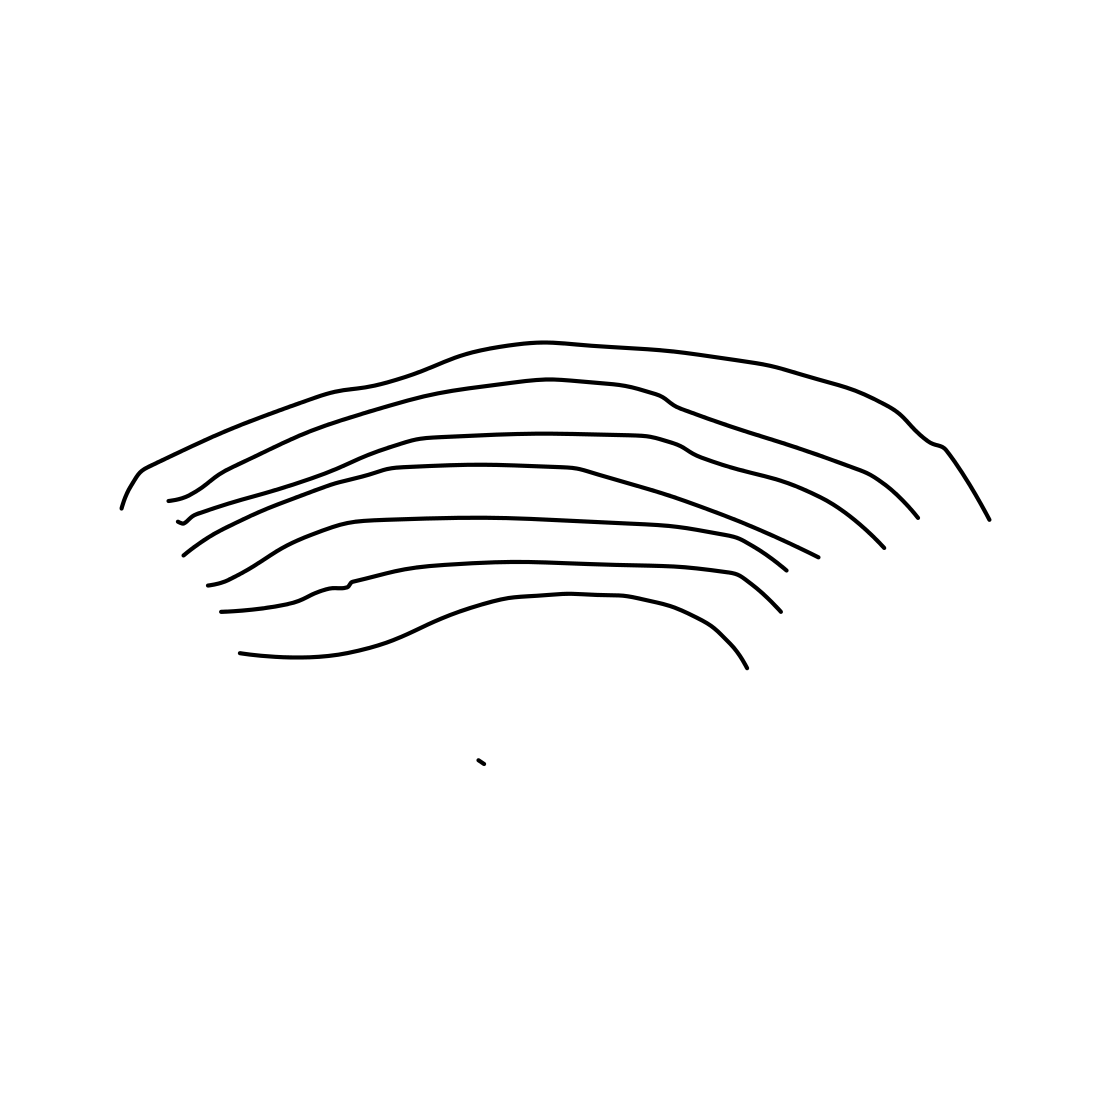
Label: rainbow